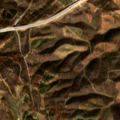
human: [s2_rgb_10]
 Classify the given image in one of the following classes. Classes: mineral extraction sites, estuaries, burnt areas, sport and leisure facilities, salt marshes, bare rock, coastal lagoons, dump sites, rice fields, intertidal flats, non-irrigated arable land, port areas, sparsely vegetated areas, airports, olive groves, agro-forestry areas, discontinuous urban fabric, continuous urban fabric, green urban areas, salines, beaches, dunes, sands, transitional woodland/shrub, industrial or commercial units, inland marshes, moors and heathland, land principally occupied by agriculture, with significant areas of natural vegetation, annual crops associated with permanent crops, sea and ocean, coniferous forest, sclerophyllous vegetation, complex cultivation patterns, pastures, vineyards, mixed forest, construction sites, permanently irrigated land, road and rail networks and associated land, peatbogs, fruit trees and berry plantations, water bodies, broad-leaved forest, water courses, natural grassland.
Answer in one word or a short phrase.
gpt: complex cultivation patterns, coniferous forest, moors and heathland, transitional woodland/shrub